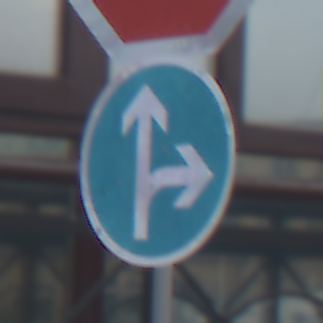
Verkehrszeichen: VorgeschriebeneFahrtrichtungGeradeausOderRechts
Zusatzzeichen oben: Stop
Umgebung: Outdoor, Urban
Tageszeit: MorningAfternoon
Wetter: Overcast
Licht: Natural
Jahreszeit: NotSpecified
Kontrast: LowContrast